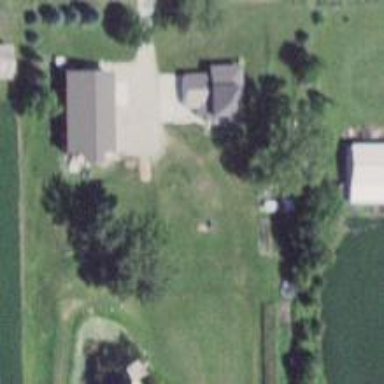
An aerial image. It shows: Driveway.